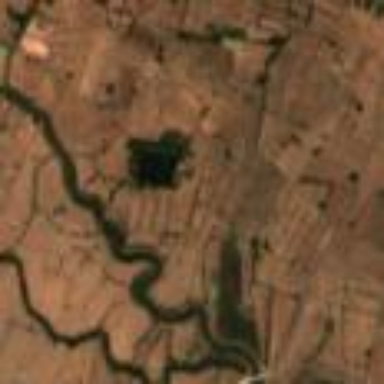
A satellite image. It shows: Farmland with rice crops being cultivated. The rice field is used to produce rice.